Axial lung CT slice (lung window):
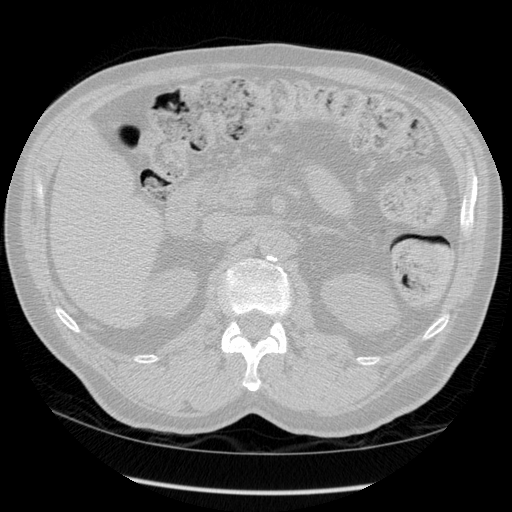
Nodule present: no